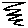
Label: zigzag